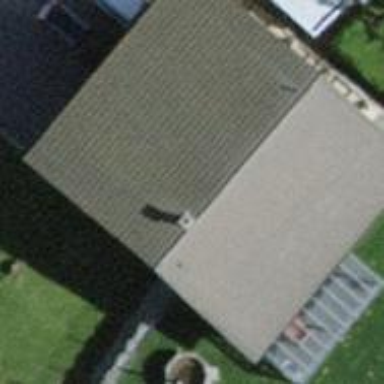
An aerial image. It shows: Simple house.